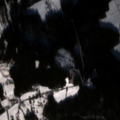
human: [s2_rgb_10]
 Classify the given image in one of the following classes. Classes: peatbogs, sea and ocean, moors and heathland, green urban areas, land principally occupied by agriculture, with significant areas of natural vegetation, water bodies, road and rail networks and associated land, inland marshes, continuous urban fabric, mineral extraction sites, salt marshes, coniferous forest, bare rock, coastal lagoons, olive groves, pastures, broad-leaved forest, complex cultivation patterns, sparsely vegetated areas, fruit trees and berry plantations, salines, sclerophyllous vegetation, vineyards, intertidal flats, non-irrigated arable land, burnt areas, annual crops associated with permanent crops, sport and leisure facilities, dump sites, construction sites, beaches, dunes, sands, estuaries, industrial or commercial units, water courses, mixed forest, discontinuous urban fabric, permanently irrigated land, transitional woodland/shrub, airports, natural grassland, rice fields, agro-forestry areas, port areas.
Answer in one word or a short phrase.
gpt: mineral extraction sites, pastures, land principally occupied by agriculture, with significant areas of natural vegetation, coniferous forest, mixed forest